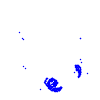
Particle: pion